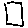
Label: square